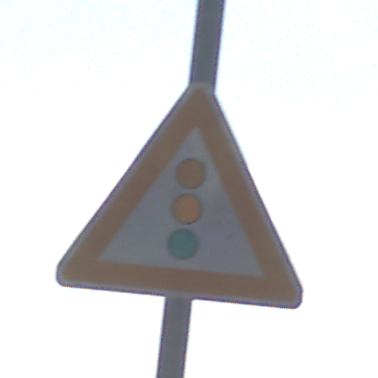
Verkehrszeichen: Lichtzeichenanlage
Umgebung: Outdoor, Nature
Tageszeit: Midday
Wetter: PartlyCloudy
Licht: Natural
Jahreszeit: NotSpecified
Kontrast: HighContrast